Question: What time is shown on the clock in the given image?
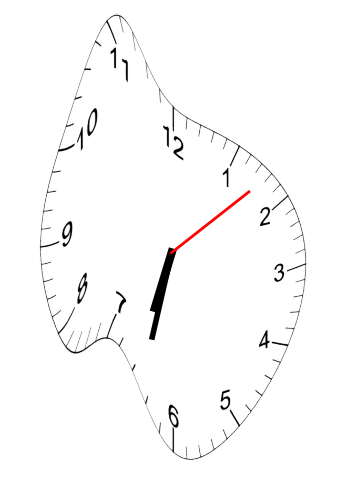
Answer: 06:32:08